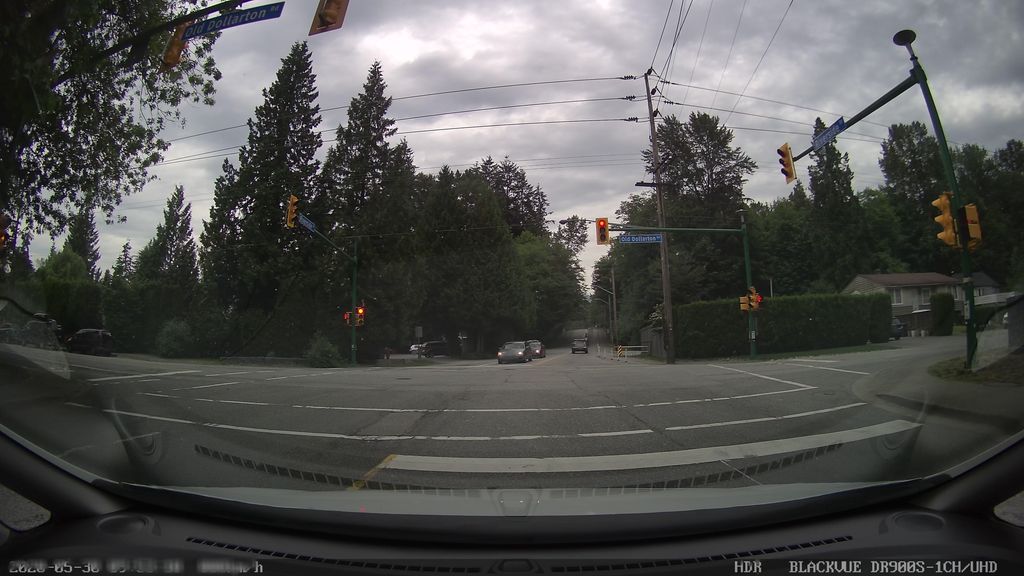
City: vancouver